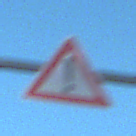
Verkehrszeichen: Gefahrenstelle
Umgebung: Outdoor, Urban
Tageszeit: MorningAfternoon
Wetter: Clear
Licht: Natural
Jahreszeit: NotSpecified
Kontrast: HighContrast